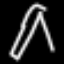
Label: pants